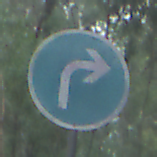
Verkehrszeichen: VorgeschriebeneFahrtrichtungRechts
Umgebung: Outdoor, Nature
Tageszeit: SunriseSunset
Wetter: NotSpecified
Licht: Natural
Jahreszeit: Autumn
Kontrast: MediumContrast